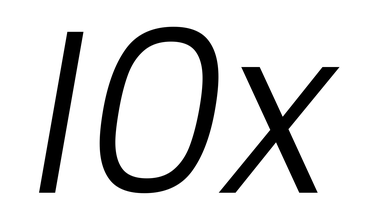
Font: Poppins-LightItalic